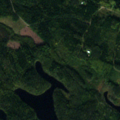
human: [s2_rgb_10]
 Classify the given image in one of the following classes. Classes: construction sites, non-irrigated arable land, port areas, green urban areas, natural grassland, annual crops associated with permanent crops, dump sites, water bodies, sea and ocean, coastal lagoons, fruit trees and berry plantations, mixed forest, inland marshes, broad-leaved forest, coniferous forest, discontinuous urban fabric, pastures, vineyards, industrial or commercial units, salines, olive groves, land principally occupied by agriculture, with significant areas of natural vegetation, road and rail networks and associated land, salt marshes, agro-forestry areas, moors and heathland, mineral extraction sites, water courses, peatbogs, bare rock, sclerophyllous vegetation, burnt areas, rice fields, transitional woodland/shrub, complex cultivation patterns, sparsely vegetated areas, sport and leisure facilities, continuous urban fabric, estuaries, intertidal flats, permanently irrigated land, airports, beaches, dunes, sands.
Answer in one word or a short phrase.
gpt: coniferous forest, mixed forest, water bodies